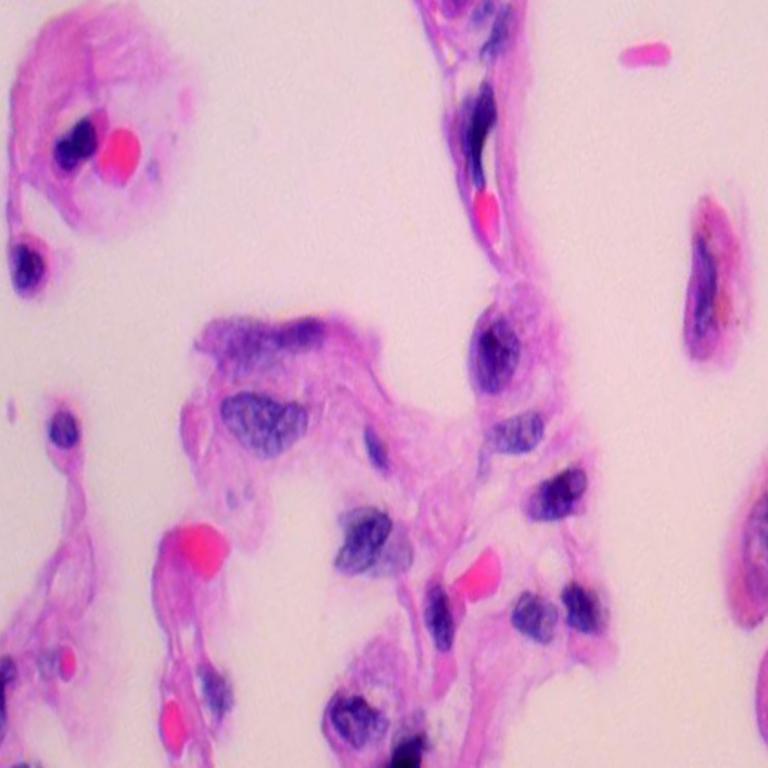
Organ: lung
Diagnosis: benign